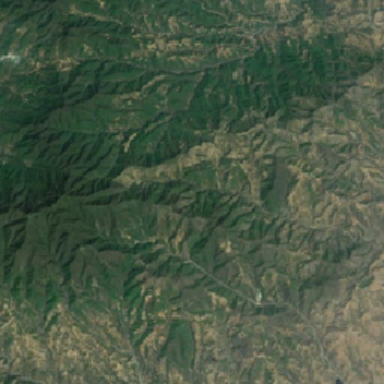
Beautiful mountain in texture .